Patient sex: M
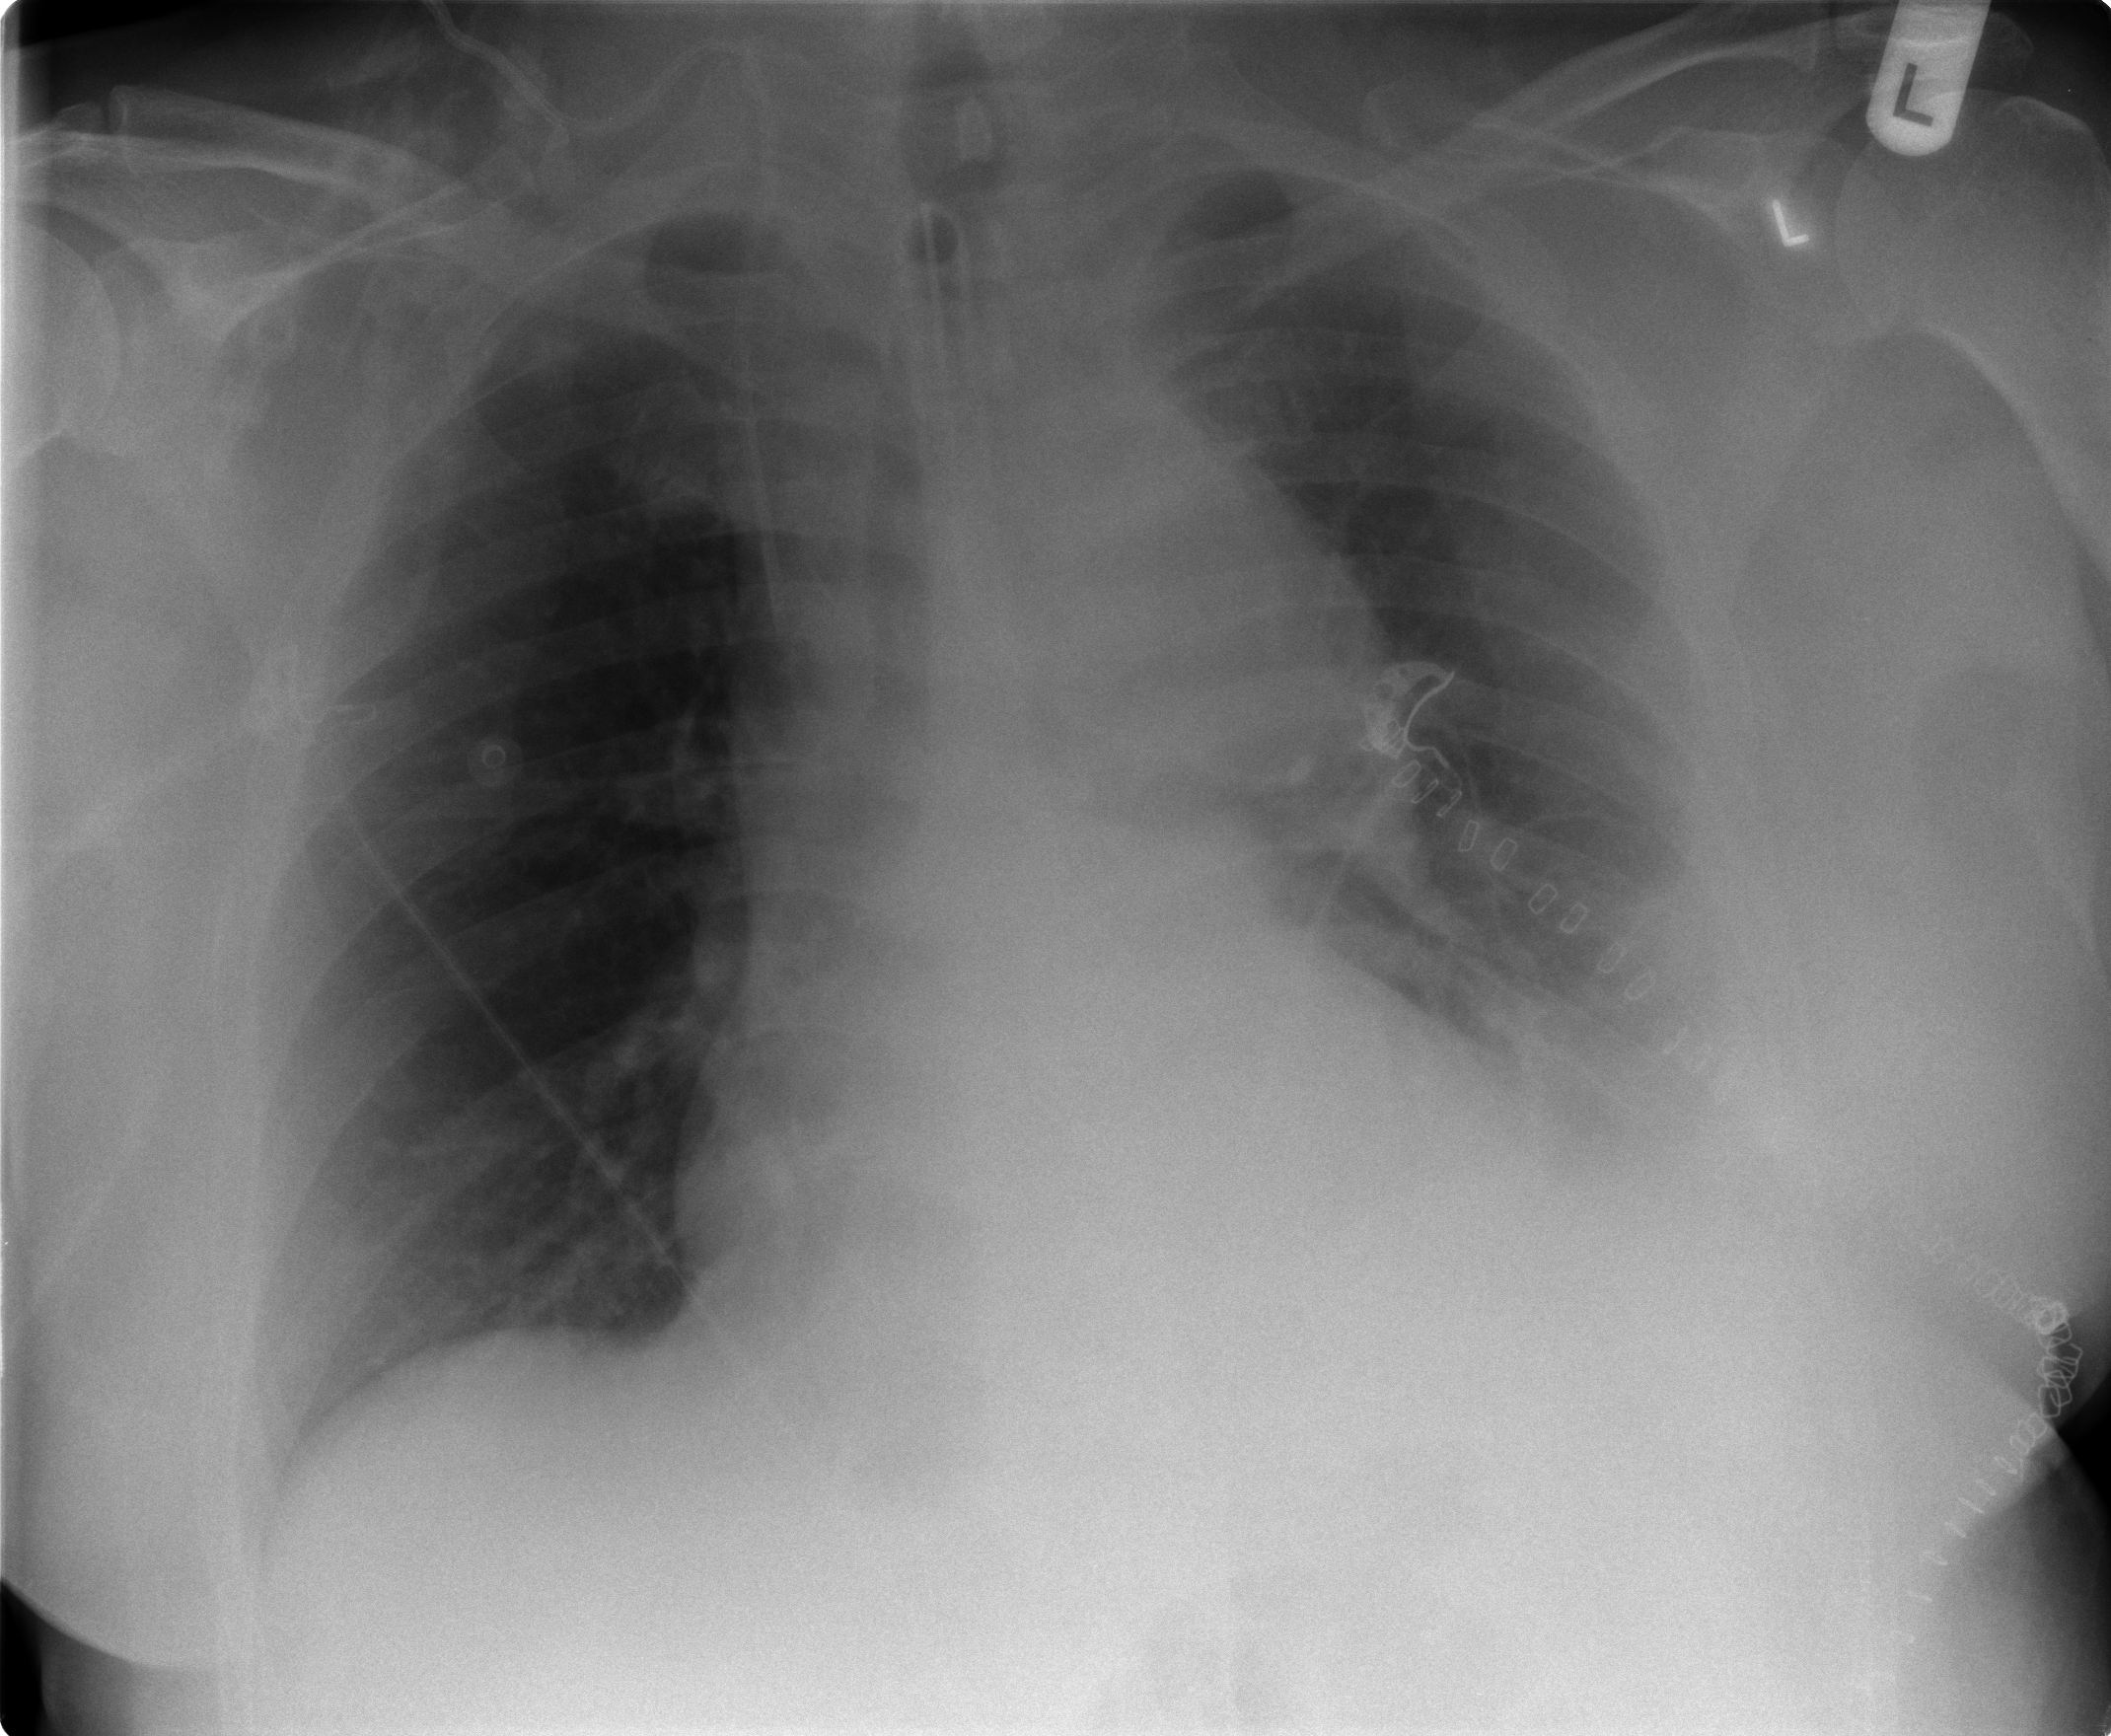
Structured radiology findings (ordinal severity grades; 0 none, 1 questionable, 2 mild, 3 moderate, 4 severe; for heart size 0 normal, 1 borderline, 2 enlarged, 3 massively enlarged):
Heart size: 0
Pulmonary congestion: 0
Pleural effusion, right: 0
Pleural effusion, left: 0
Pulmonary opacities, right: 0
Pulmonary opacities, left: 3
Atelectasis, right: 0
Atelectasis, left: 0